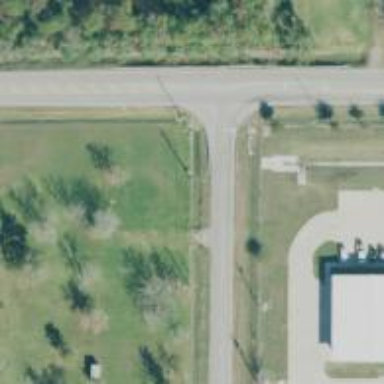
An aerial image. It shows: Road with stop sign.